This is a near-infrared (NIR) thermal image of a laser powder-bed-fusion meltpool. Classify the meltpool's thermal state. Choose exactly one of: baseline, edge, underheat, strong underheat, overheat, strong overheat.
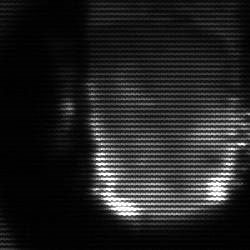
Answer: baseline